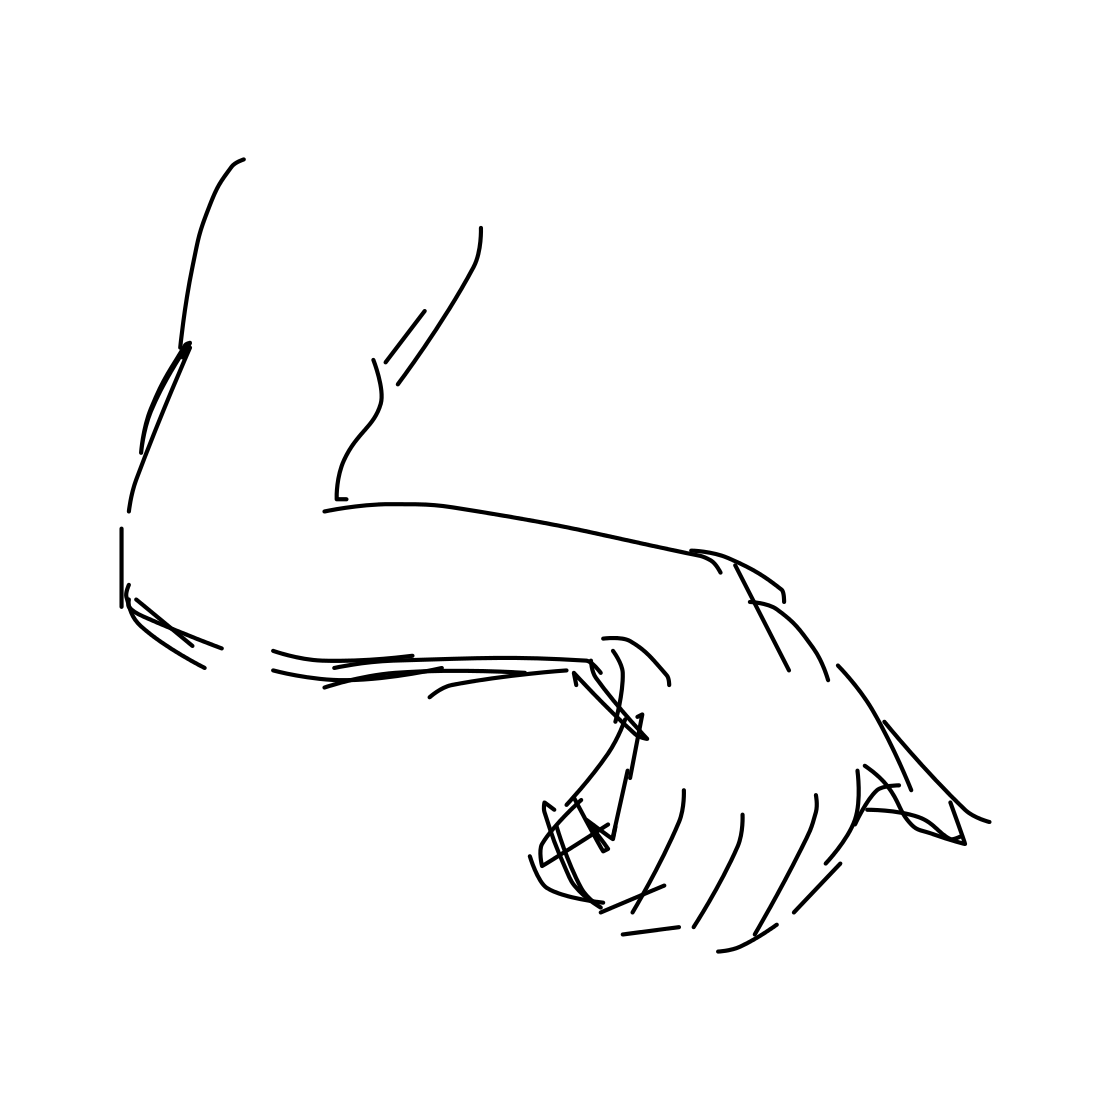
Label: arm